九年级 · 立体几何学
如图放置的两个正方形, 大正方形 $A B C D$ 边长为 $a$, 小正方形 $C E F G$ 边长为 $b(a>b)$, $M$ 在 $B C$ 边上, 且 $B M=b$, 连接 $A M, M F, M F$ 交 $C G$ 于点 $P$, 将 $\triangle A B M$ 绕点 $A$ 旋转至 $\triangle A D N$, 将 $\triangle M E F$ 绕点 $F$ 旋转至 $\triangle N G F$, 给出以下五个结论: (1) $\angle M A D=\angle A N D$; (2) $C P=b-\frac{b^{2}}{a}$; (3) $\triangle A B M \cong \triangle N G F$; (4) $S_{A M F N}=a^{2}+b^{2}$; (5) $A, M, P, D$ 四点共圆, 其中正确的个数是（ ）

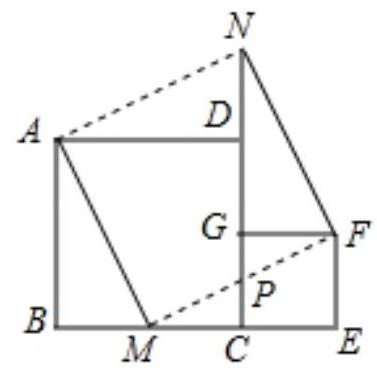
A. 2
B. 3
C. 4
D. 5

答案: D
解析: (1)根据正方形的性质得到 $\angle B A D=\angle A D C=\angle B=90^{\circ}$, 根据旋转的性质得到 $\angle N A D=\angle B A M, \angle A N D=\angle A M B$, 根据余角的性质得到

$\angle D A M+\angle N A D=\angle N A D+\angle A N D=\angle A N D+\angle N A D=90^{\circ}$, 等量代换得到 $\angle D A M=\angle A N D$,故(1)正确;

(2)根据正方形的性质得到 $P C / / E F$, 根据相似三角形的性质得到 $C P=b-\frac{b^{2}}{a}$; 故(2)正确;

(3)根据旋转的性质得到 $G N=M E$, 等量代换得到 $A B=M E=N G$, 根据全等三角形的判定定理得到 $\triangle A B M \cong \triangle N G F$; 故(3)正确;

(4)由旋转的性质得到 $A M=A N, N F=M F$, 根据全等三角形的性质得到 $A M=N F$, 推出四边形 $A M F N$ 是矩形, 根据余角性质得出 $\angle N A M=90^{\circ}$, 推出四边形 $A M F N$ 是正方形, 于是得到 $S_{\text {四边形AMFN }}=A M^{2}=a^{2}+b^{2}$; 故(4)正确;

(5)根据正方形的性质得到 $\angle A M P=90^{\circ}, \angle A D P=90^{\circ}$, 得到 $\angle A M P+\angle A D P=180^{\circ}$, 于是推出 $A, M, P, D$ 四点共圆, 故(5)正确;

【详解】解: (1) $\because$ 四边形 $A B C D$ 是正方形,

$\therefore \angle B A D=\angle A D C=\angle B=90^{\circ}$,

$\therefore \angle B A M+\angle D A M=90^{\circ}$,

$\because$ 将 $\triangle A B M$ 绕点 $A$ 旋转至 $\triangle A D N$,

$\therefore \angle N A D=\angle B A M, \angle A N D=\angle A M B$,

$\therefore \angle D A M+\angle N A D=\angle N A D+\angle A N D=\angle A N D+\angle N A D=90^{\circ}$,

$\therefore \angle D A M=\angle A N D$, 故(1)正确;

(2) $\because$ 四边形 $C E F G$ 是正方形,

$\therefore P C / / E F$,

$\therefore \triangle M P C \sim \triangle E M F$,

$\therefore \frac{P C}{E F}=\frac{C M}{M E}$,

$\because$ 大正方形 $A B C D$ 边长为 $a$, 小正方形 $C E F G$ 边长为 $b(a>b), B M=b$,

$\therefore E F=b, \quad C M=a-b, \quad M E=(a-b)+b=a$,

$\therefore \frac{P C}{b}=\frac{a-b}{a}$,

$\therefore C P=b-\frac{b^{2}}{a}$; 故(2)正确;

(3) $\because$ 将 $\triangle M E F$ 绕点 $F$ 旋转至 $\triangle N G F$,

$\therefore G N=M E$,

$\because A B=a, \quad M E=a$,

$\therefore A B=M E=N G$,

在 $\triangle A B M$ 与 $\triangle N G F$ 中,

$\because A B=N G=a, \angle B=\angle N G F=90^{\circ}, \quad G F=B M=b$,

$\therefore \triangle A B M \cong \triangle N G F$ ；故(3)正确;

(4) $\because$ 将 $\triangle A B M$ 绕点 $A$ 旋转至 $\triangle A D N$,

$\therefore A M=A N$

$\because$ 将 $\triangle M E F$ 绕点 $F$ 旋转至 $\triangle N G F$,

$\therefore N F=M F$,

$\because \triangle A B M \cong \triangle N G F$,

$\therefore A M=N F$,

$\therefore$ 四边形 $A M F N$ 是矩形,

$\because \angle B A M=\angle N A D$,

$\therefore \angle B A M+D A M=\angle N A D+\angle D A N=90^{\circ}$,

$\therefore \angle N A M=90^{\circ}$,

$\therefore$ 四边形 $A M F N$ 是正方形,

$\because$ 在 Rt $\triangle A B M$ 中, $a^{2}+b^{2}=A M^{2}$,

$\therefore S_{\text {四边形 } A M F N}=A M^{2}=a^{2}+b^{2}$; 故(4) 正确;

(5) $\because$ 四边形 $A M F N$ 是正方形,

$\therefore \angle A M P=90^{\circ}$,

$\because \angle A D P=90^{\circ}$,

$\therefore \angle A M P+\angle A D P=180^{\circ}$,

$\therefore A, M, P, D$ 四点共圆, 故(5)正确.

故选:D.

【点睛】本题考查了四点共圆, 全等三角形的判定和性质相似三角形的判定和性质, 正方形的性质旋转的性质，勾股定理，正确的理解题意是解题的关键.